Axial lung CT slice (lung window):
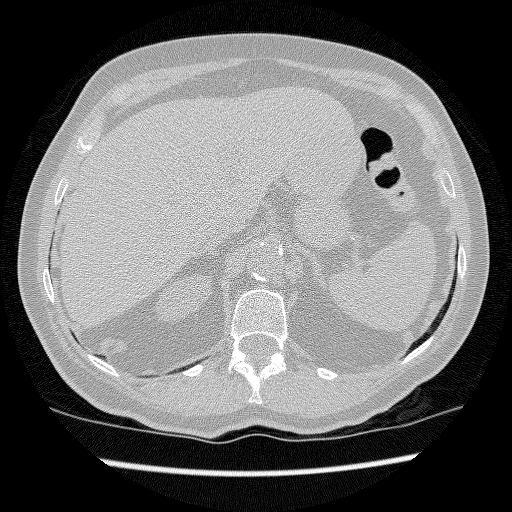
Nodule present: no